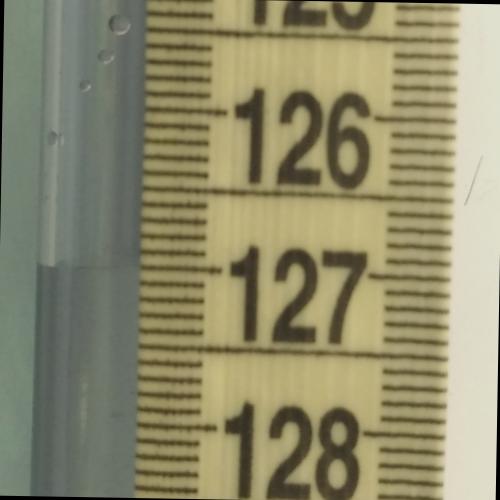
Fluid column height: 127.0 cm